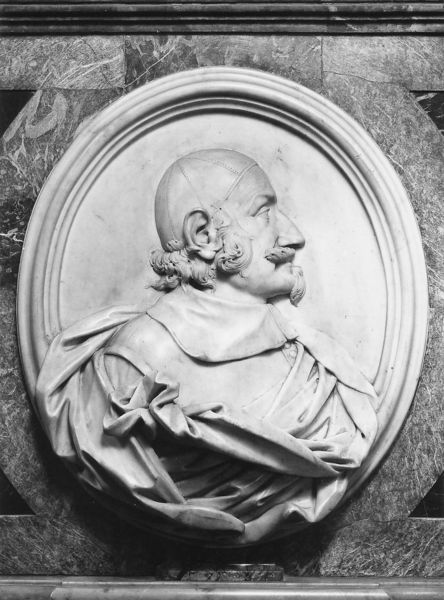
Titel: Denkmal für Gaspare Morone
Künstler: Ercole Ferrata
Standort: Rom, S. Maria del Suffragio (EU - I - Latium)
Schlagwörter: mann, hut, marmor, mund, nase, ohr, profil, stirn, hochformat, bart, kappe, mütze, wand, falten, kragen, rahmen, stein, portrait, porträt, kirche, auge, geistlicher, gewand, haare, kutte, mantel, stoff, locken, oval, kopfbedeckung, mauer, schnurbart, kinnbart, schnauzer, hängen, schwarzweiss, kardinal, priester, mönch, vignette, bildhau